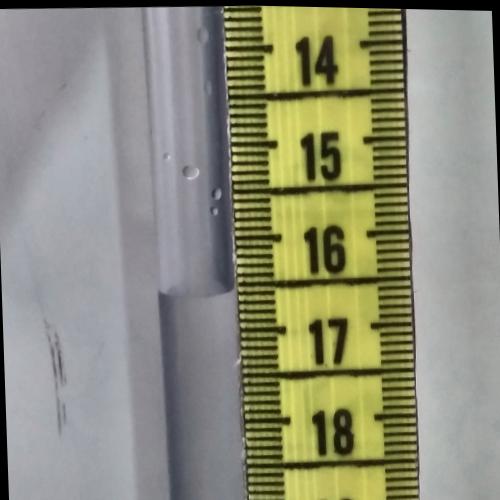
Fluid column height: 16.6 cm